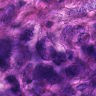
Metastatic tissue present: yes